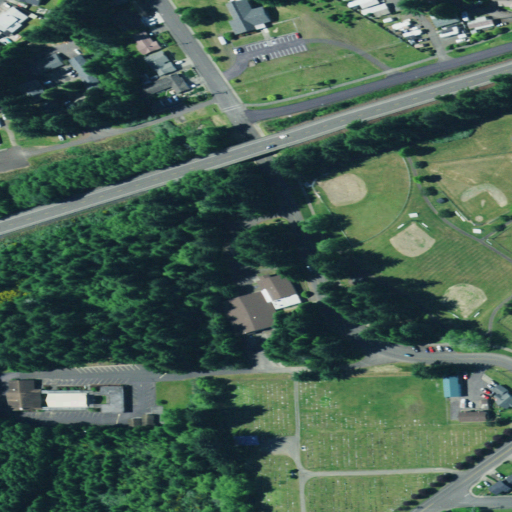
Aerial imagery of plain(s) in Oregon named Wades Flat containing low intensity development, open development, medium intensity development, mixed forest, woody wetlands, grassland, high intensity development, and shrub